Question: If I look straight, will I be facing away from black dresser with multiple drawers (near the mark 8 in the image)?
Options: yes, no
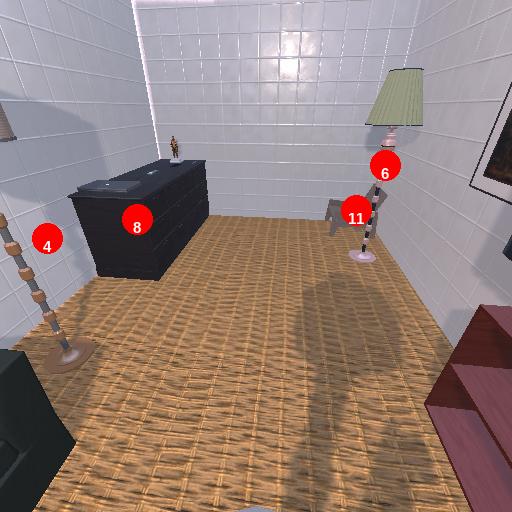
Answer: yes